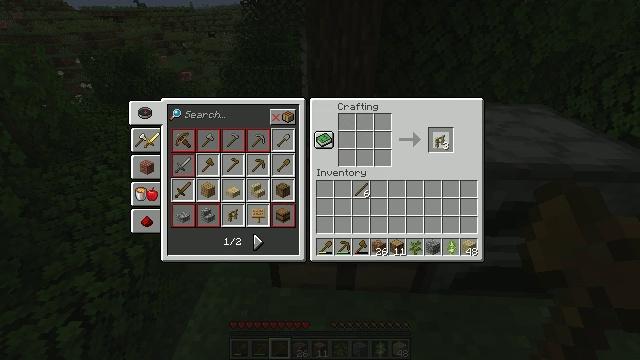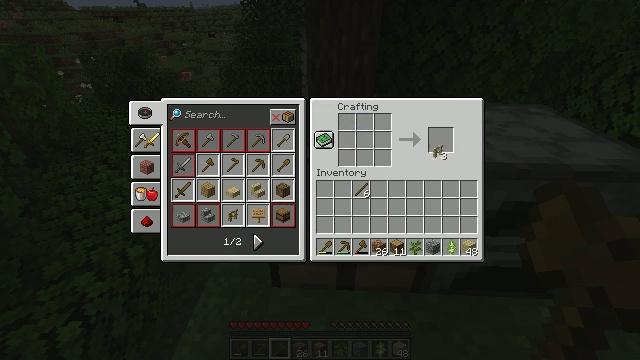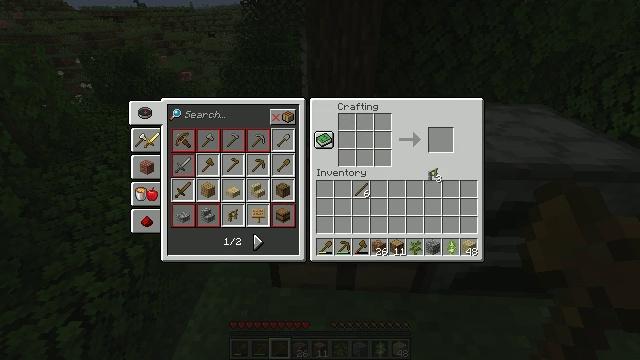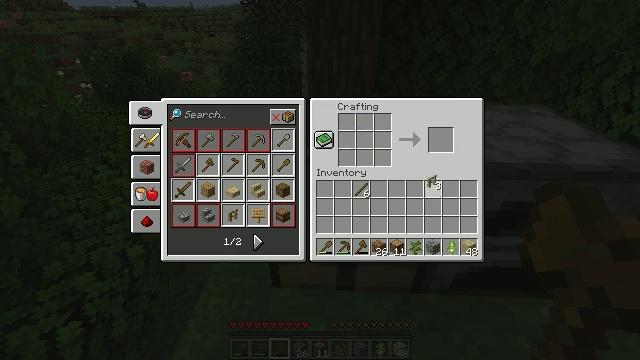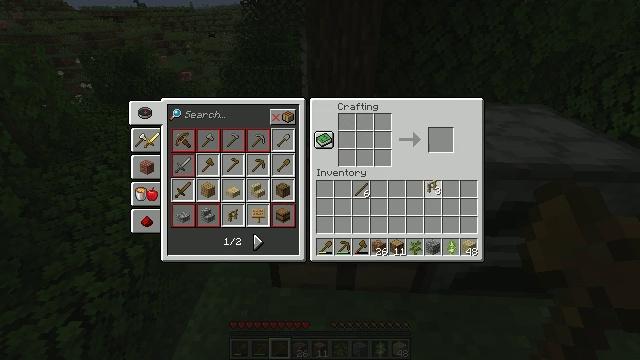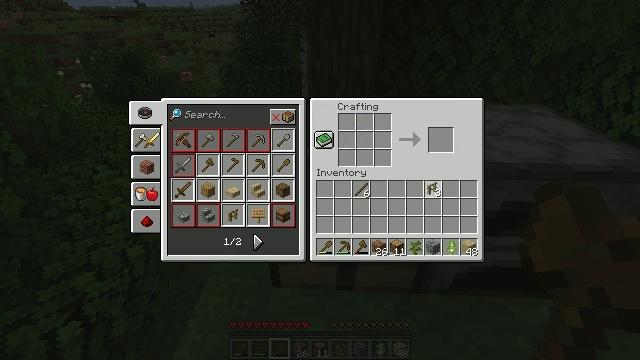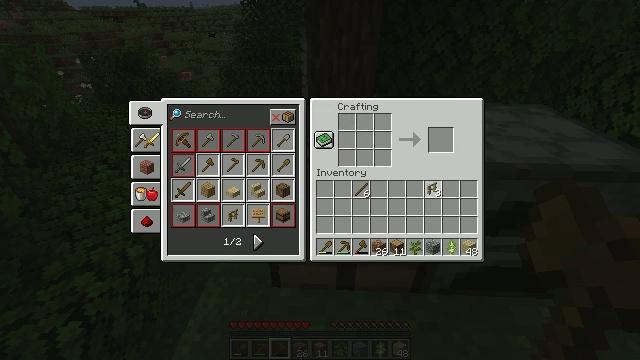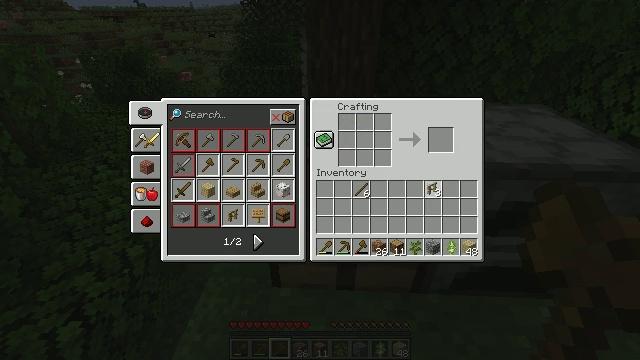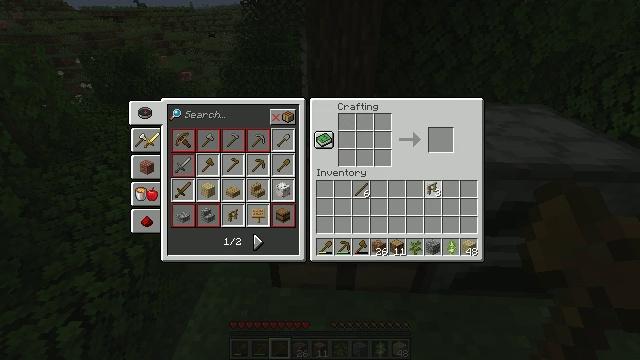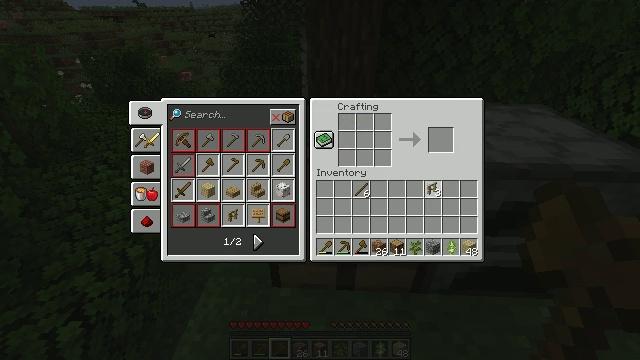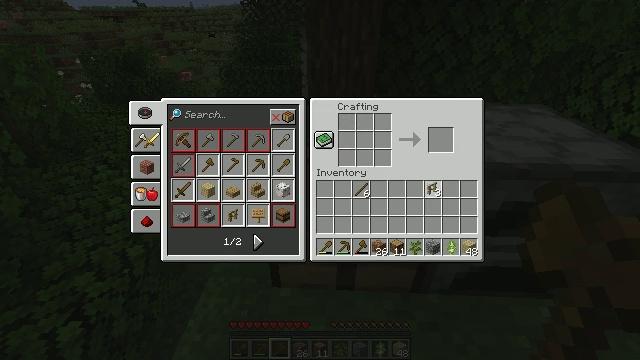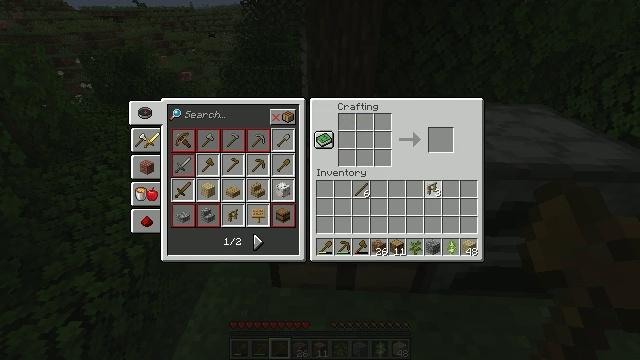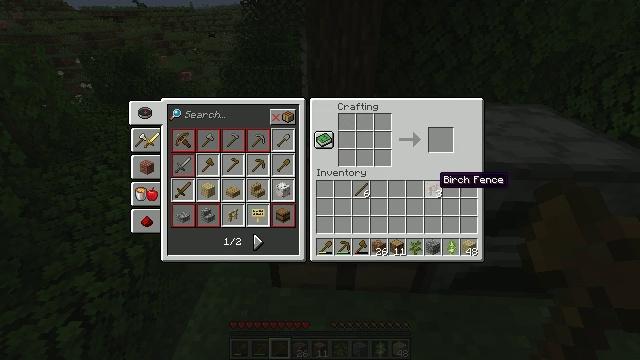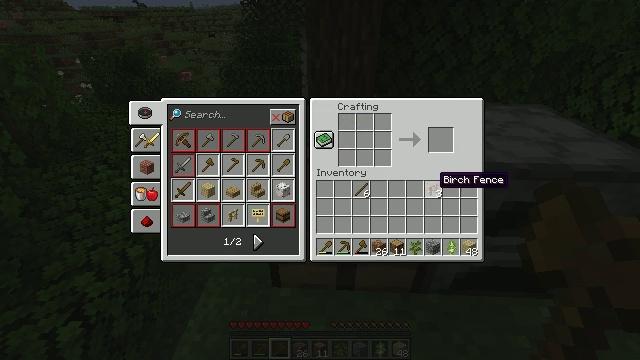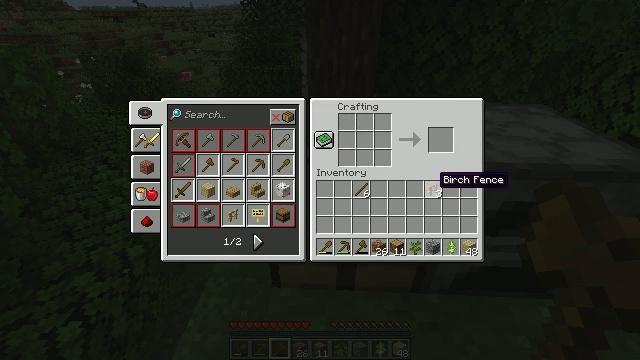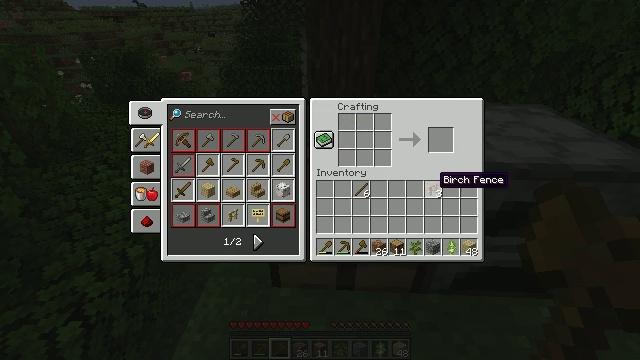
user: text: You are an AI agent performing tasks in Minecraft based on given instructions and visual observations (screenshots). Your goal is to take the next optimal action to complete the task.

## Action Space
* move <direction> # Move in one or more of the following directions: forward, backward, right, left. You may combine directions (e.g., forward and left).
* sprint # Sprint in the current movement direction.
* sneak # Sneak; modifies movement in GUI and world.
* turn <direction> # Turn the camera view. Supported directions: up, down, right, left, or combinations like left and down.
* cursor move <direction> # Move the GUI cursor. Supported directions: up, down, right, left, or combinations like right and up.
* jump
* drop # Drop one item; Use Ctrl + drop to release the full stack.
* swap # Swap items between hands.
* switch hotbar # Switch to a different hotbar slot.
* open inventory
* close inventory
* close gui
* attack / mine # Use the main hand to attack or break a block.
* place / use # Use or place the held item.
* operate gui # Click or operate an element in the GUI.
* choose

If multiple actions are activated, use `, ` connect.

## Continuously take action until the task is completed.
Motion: motion action
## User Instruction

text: To obtain a birch fence, use birch planks and sticks on the crafting table.
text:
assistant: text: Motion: cursor move down
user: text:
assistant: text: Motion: cursor move down
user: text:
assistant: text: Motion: cursor move down
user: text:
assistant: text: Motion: no_op
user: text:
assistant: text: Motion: no_op
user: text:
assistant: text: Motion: no_op
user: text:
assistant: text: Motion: no_op
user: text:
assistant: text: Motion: no_op
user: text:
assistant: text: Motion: operate gui
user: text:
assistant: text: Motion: operate gui
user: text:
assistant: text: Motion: operate gui
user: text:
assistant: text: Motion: no_op
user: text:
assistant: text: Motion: no_op
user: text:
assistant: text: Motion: no_op
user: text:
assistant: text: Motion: no_op
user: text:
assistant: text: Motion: no_op
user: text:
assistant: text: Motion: no_op
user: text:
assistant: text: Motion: cursor move left
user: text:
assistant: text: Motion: cursor move left and down
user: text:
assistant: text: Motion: cursor move left and down
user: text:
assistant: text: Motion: cursor move left
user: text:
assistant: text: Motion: no_op
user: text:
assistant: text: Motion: no_op
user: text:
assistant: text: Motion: no_op
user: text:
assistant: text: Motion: cursor move left
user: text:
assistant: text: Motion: no_op
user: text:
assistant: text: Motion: no_op
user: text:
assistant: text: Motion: no_op
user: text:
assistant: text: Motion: no_op
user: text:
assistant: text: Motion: no_op